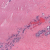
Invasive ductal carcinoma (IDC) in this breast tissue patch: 0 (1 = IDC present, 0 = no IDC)